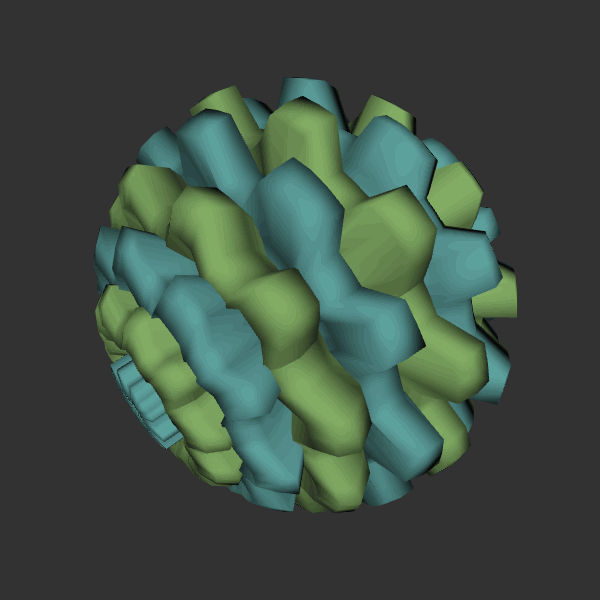
Background: dark